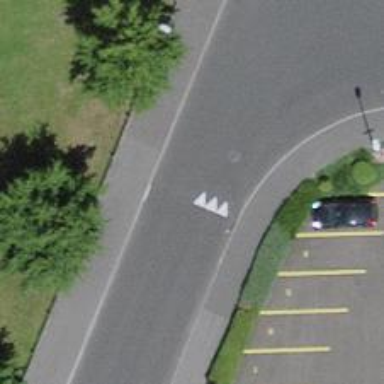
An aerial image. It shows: Traffic hump for calming the traffic.